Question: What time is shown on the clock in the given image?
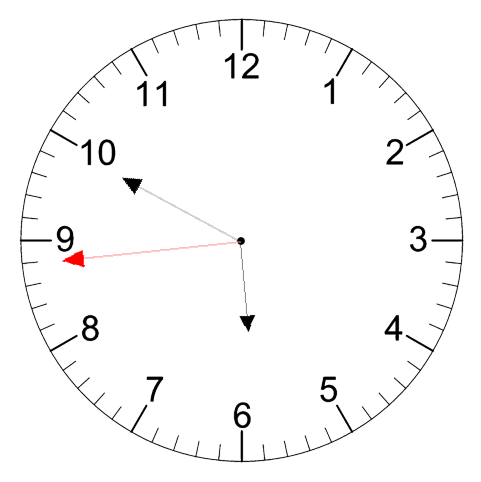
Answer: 05:49:44